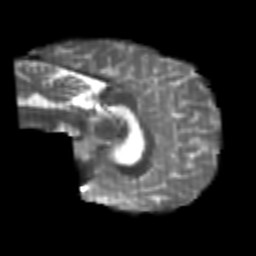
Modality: T2w
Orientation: sagittal
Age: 22
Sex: male
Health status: healthy
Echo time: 0.074 s